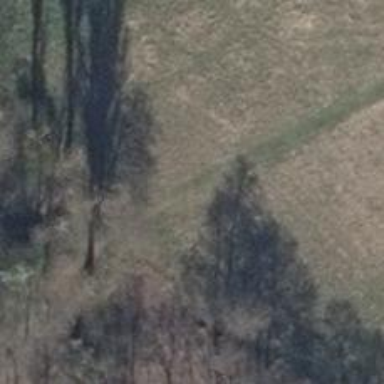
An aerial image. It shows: Path covered in grass.